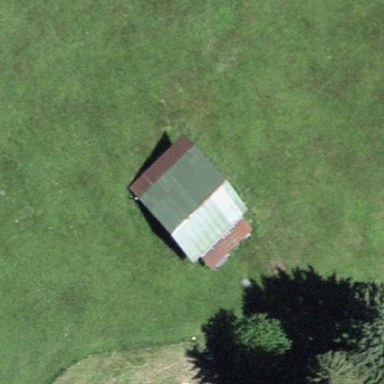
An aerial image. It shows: Rural barn.